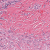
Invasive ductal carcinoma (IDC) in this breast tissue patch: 0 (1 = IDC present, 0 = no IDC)